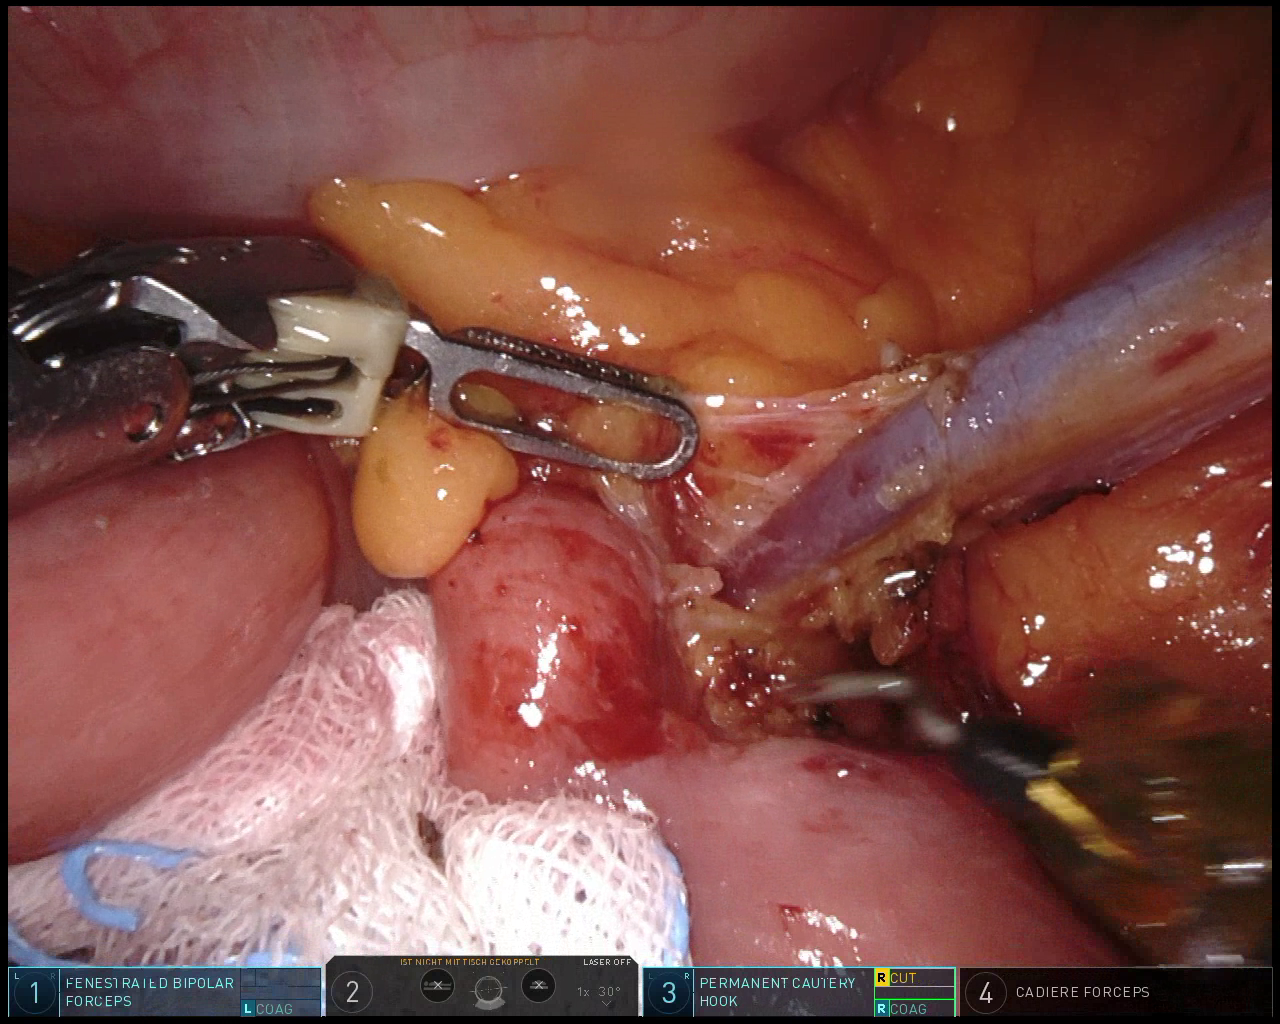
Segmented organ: small_intestine
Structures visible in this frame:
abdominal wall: no
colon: yes
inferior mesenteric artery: no
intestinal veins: yes
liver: no
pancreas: no
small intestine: yes
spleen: no
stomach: no
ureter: no
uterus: no
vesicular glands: no